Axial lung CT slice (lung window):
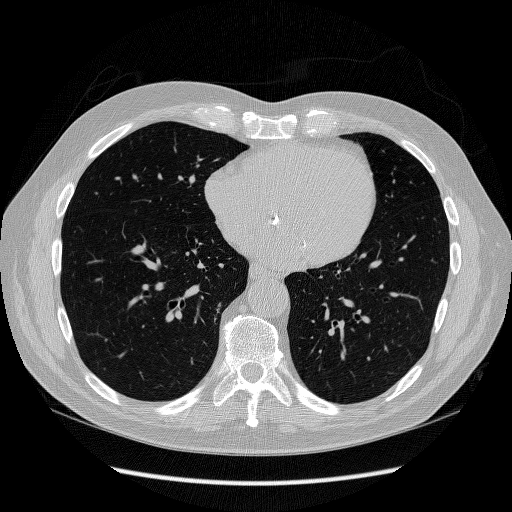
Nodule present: no